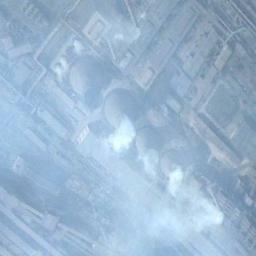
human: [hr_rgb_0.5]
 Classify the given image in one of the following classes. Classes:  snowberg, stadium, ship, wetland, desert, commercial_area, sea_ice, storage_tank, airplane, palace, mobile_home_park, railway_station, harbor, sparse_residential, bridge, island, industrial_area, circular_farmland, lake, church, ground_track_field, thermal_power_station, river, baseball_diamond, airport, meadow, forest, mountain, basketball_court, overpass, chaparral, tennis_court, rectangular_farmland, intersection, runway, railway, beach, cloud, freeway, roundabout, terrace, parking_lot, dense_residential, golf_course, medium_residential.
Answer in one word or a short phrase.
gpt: thermal_power_station